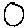
Label: circle